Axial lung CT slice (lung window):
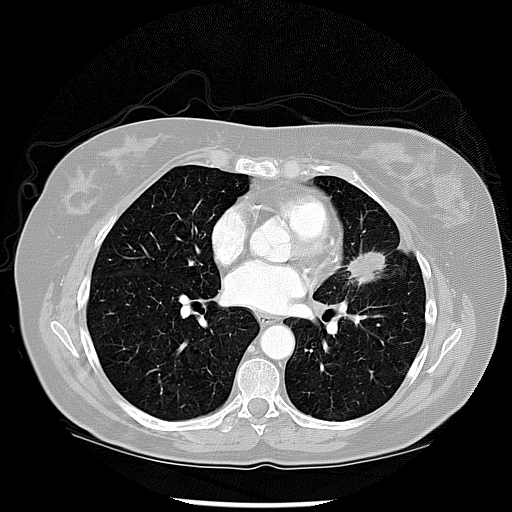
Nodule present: yes
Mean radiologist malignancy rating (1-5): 5